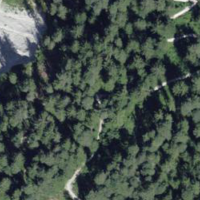
EUNIS habitat code: 45
Species observed at this site:
Cephalanthera rubra
Ophrys insectifera
Epipactis atrorubens
Neottia nidus-avis
Nucifraga caryocatactes